Question: When i try to put breakpoints in any of my files, suddenly this window pops up. Whatever I try, its not letting me continue the operations? What is this? And how can I disable this window?

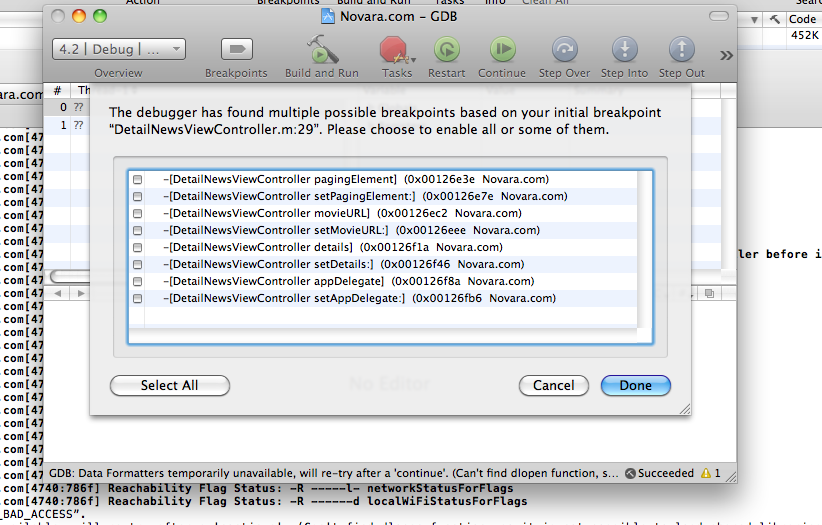
Answer: Double click on any break point then you will get one window in that window select all break points(command+A) then press delete key.